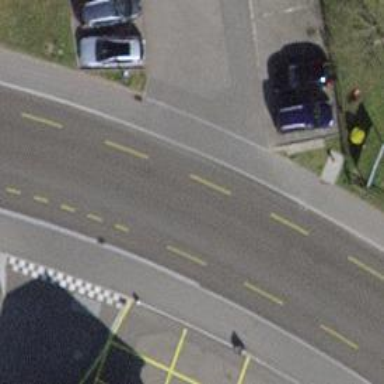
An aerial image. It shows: Secondary road with asphalt surface and dedicated cycle lane.